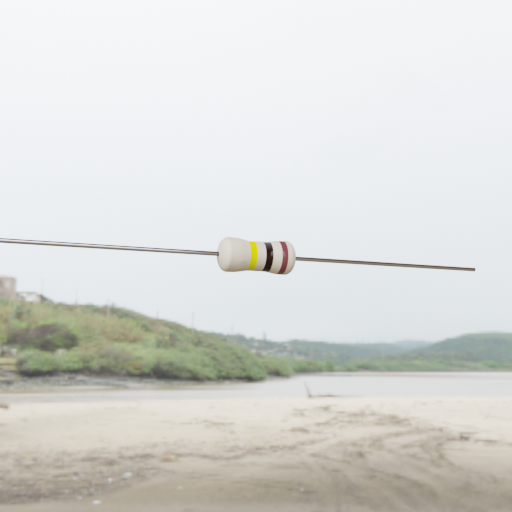
Resistor colour bands (in order): yellow, black, brown